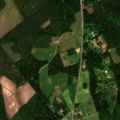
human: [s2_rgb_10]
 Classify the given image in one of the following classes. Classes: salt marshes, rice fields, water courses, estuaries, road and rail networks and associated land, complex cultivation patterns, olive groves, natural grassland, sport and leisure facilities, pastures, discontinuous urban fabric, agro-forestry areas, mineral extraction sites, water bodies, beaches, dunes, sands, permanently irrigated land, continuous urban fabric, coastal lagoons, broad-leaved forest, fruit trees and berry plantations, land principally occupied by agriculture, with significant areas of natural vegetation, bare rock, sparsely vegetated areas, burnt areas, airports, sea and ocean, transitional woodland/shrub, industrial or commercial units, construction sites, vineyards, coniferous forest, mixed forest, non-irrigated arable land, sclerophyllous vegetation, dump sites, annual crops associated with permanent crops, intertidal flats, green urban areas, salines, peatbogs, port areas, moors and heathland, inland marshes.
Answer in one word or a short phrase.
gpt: land principally occupied by agriculture, with significant areas of natural vegetation, coniferous forest, mixed forest, transitional woodland/shrub